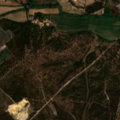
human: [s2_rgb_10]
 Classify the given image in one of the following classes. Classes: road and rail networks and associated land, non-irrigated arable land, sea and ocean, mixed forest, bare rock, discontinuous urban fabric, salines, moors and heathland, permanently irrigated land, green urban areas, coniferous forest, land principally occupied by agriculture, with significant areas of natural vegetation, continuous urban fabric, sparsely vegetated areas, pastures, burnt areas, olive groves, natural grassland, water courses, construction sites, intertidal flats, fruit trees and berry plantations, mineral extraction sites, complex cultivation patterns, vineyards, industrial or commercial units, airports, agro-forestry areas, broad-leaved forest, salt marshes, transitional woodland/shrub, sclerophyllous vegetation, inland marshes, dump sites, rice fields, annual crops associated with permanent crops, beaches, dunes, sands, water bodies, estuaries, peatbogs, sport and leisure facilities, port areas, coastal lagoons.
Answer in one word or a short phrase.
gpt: permanently irrigated land, agro-forestry areas, broad-leaved forest, mixed forest, transitional woodland/shrub